Question: I am an MSDN subscriber user, my Viusal Studio 2013 with update 2 was working perfectly. Today I installed update 3, when I restart Visual Studio, it asks me license key:

How could I get rid of this? or how can I get a new key from MSDN?
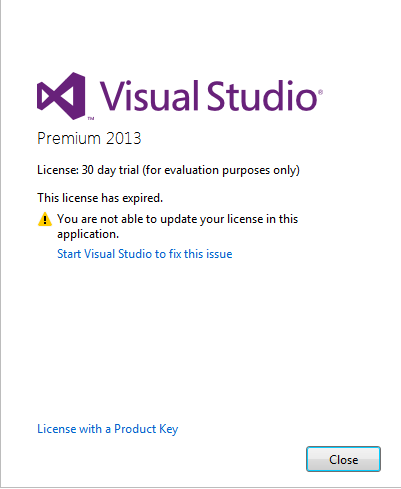
Answer: Goto 'http://msdn.microsoft.com/en-US/' or what ever the msdn link is for your country. Click on 'Subscription Access' and log into your account. You then need to go to 'My Product Keys' to get your product key. It most likely is a static key that has not changed from the initial release, that is the way it is for my subscription. You may also want to read the text associated with the entry for me it states.
> Visual Studio Professional 2013
Static Activation KeyThe product key is not embedded with Visual Studio 2013. When you launch the product, you can simply sign in with the Microsoft account associated with your MSDN subscription and your IDE will automatically activate. An added benefit of signing in to Visual Studio is that your IDE settings will sync across devices, and you can connect to online developer services. If you'd rather enter a product key, then simply bypass signing in and enter the product key found here by selecting Register Product under the Help menu.